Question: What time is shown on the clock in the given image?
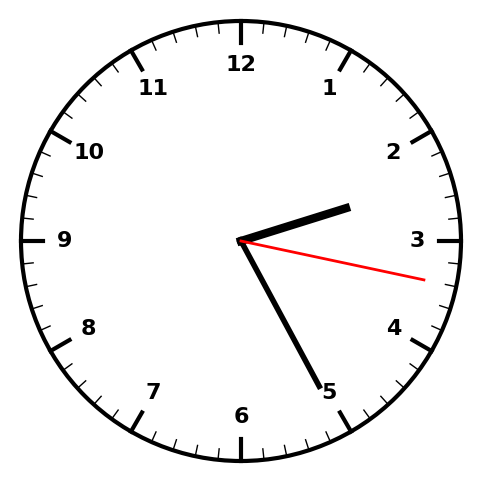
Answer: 02:25:17